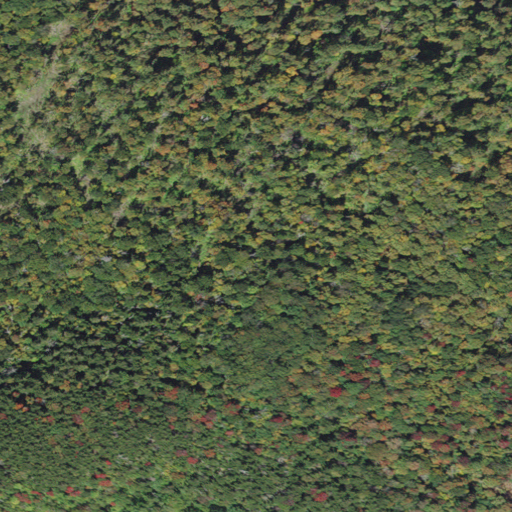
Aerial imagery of mountain in Vermont named Browns Mountain containing deciduous forest, mixed forest, and evergreen forest